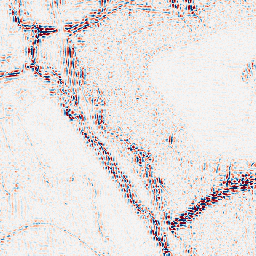
Category: wavelet
Decomposition family: wavelet_reverse_biorthogonal
Decomposition parameters: wavelet: rbio5.5
level: 2
Upsampling method: bspline
Upsampling parameters: scale: 4
Upsampling scale: 4